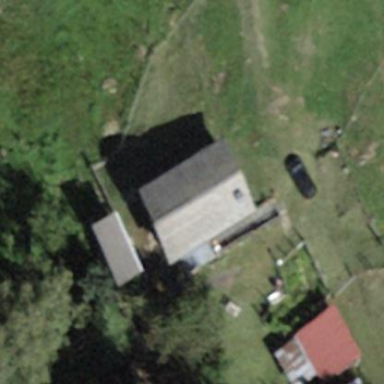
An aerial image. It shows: Hut.